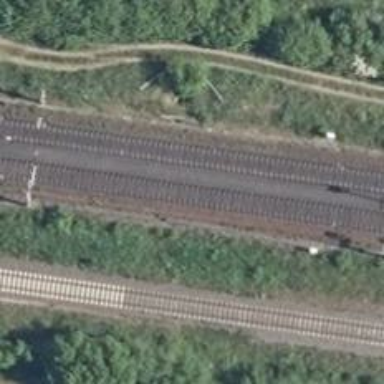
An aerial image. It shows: Railway signal.